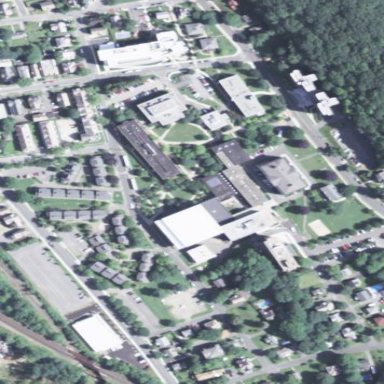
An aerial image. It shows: College or university.